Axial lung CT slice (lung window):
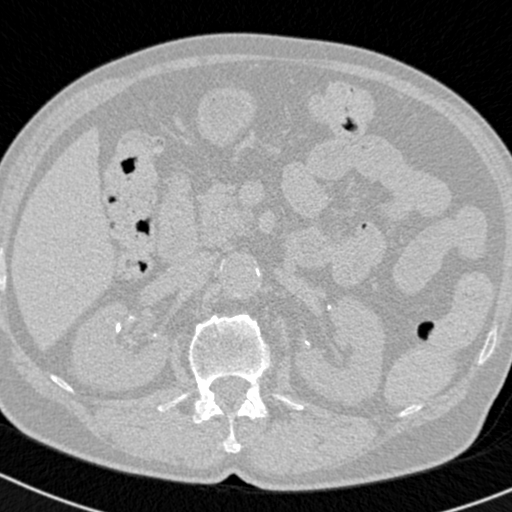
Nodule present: no